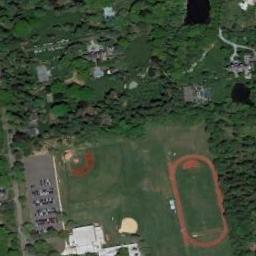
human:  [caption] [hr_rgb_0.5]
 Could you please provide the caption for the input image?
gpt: There are green Spaces around the track and field .

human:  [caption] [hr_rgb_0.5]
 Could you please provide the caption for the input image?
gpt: There are many trees near the ground track field .

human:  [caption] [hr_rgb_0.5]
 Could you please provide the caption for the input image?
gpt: The ground track field is surrounded by a forest with lakes while a parking lot and some other sports areas are next to the ground track field .

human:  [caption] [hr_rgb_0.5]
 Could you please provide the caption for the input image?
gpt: Track and field are built on the lawn next to the forest and parking lot .

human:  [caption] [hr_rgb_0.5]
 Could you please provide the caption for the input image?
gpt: There are many green trees beside the ground track field with a red track .